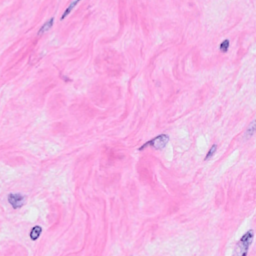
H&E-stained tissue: Breast